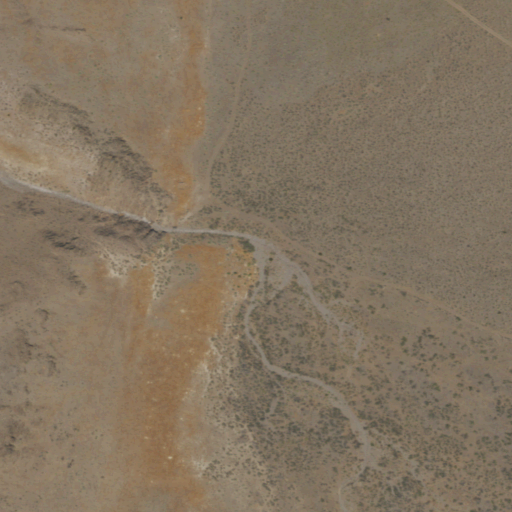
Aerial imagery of valley in Nevada named Parker Canyon containing shrub and grassland